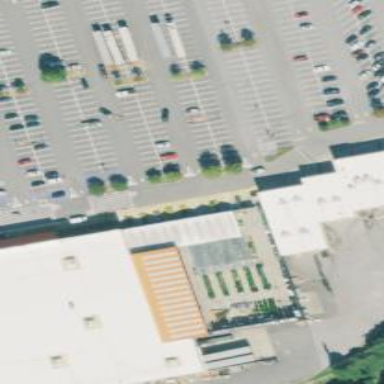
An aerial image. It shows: Building that serves as garden center.